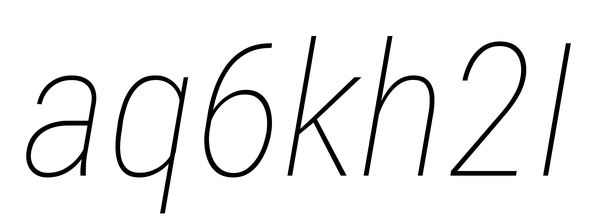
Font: Roboto-Italic_Condensed_Thin_Italic